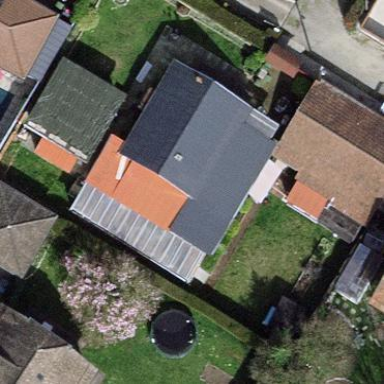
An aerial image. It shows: Garden enclosed by fence.